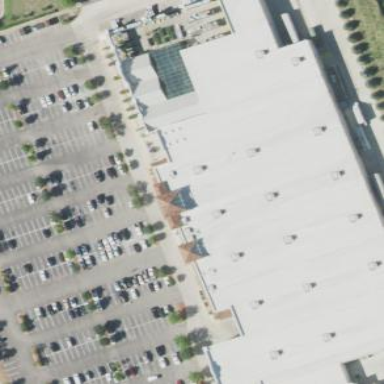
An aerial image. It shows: Retail building.